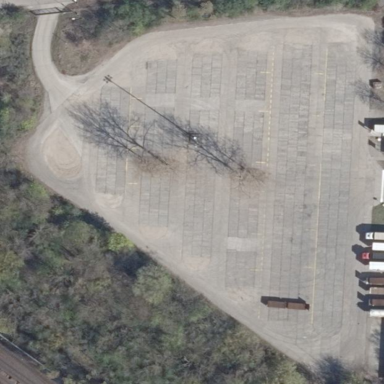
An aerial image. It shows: Parking area with surface.